Interaction volume radius: 10 \u00c5
Interaction volume height: 30 \u00c5
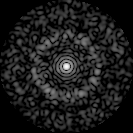
Disorder parameter: 0.8312